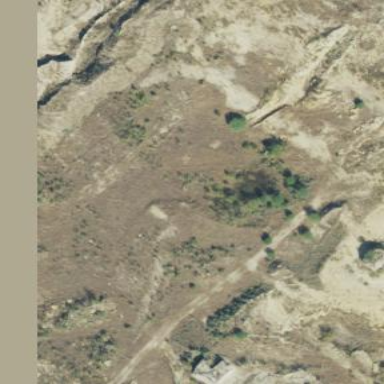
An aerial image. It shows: Quarry area.